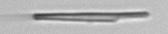
Label: fiber